Field crop: maize
Growth stage: 2
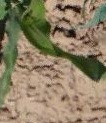
Species: maize